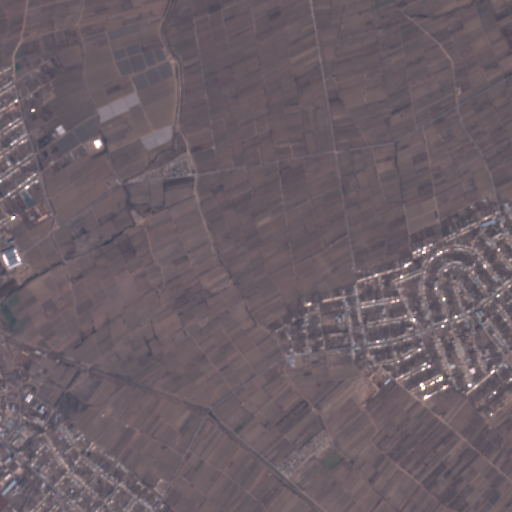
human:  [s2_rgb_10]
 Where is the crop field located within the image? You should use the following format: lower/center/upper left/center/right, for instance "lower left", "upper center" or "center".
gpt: The crop field is located in the lower right of the image.
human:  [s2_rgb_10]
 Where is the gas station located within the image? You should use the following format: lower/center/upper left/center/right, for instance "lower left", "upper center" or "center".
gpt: The gas station is located in the lower center of the image.
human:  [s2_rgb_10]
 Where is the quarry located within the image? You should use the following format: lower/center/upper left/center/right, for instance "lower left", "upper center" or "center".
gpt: There is no quarry in the image.